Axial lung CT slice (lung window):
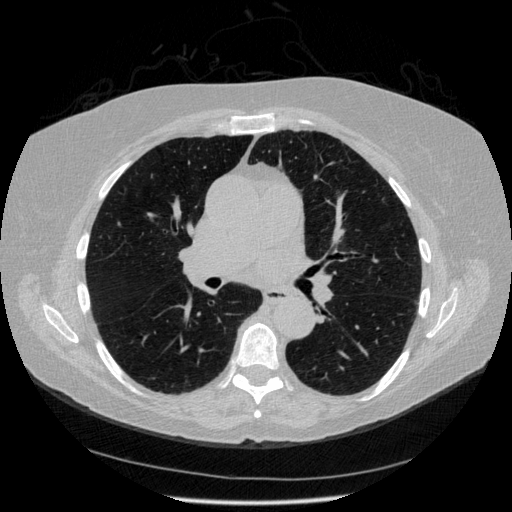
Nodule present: no